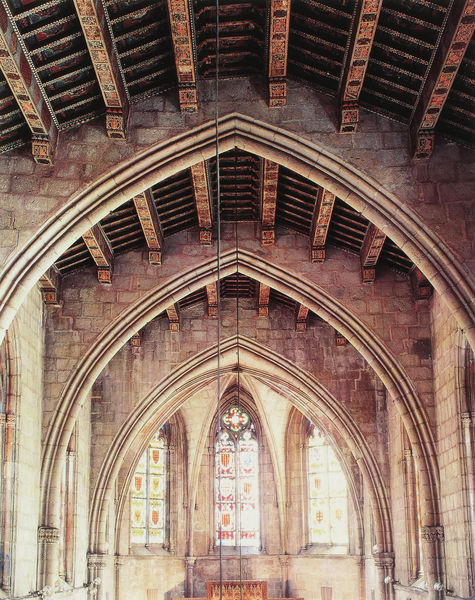
Titel: Kapelle Palau Reial Major
Schlagwörter: schatten, braun, bunt, fenster, hell, holz, lampe, licht, säulen, dach, gebäude, malerei, architektur, stein, innenraum, kirche, sonne, gold, decke, innen, gotik, bilder, rundbogen, verzierung, balken, foto, bögen, gewölbe, vergoldet, glaube, dom, holzdecke, gebet, altar, hochaltar, kathedrale, kapitell, verziert, kirchenschiff, sandstein, buntglas, dienste, gotisch, spitzbogen, spitzbögen, apsis, kirchenraum, chor, glasscheiben, kassettendecke, kassette, gibel, kasettendecke, gemauert, vierpass, verziehrungen, buntglasfenster, bamalt, n, sitzbogen, bemahlt